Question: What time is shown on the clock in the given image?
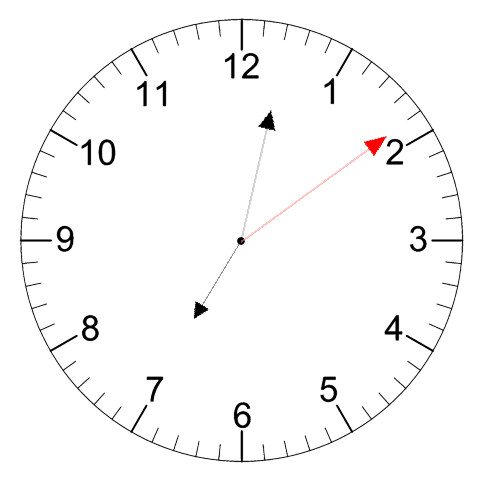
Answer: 07:02:09